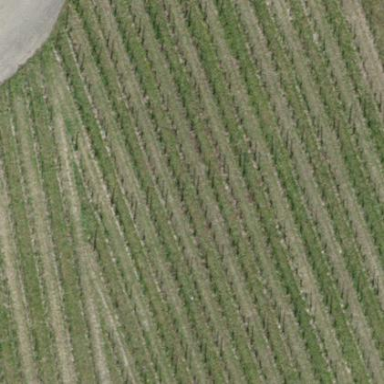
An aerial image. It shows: Vineyard growing grapes.